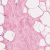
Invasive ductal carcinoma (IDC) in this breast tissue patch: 0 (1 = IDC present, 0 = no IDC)